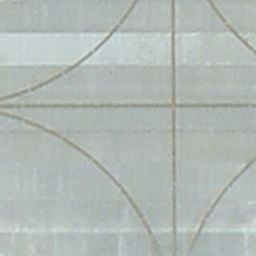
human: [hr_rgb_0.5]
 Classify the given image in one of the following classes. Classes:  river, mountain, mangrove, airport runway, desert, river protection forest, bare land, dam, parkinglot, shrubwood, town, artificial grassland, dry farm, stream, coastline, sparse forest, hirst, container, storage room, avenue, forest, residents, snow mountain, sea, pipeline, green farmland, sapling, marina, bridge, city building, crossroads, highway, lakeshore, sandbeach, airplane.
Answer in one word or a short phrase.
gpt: airport runway